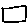
Label: square